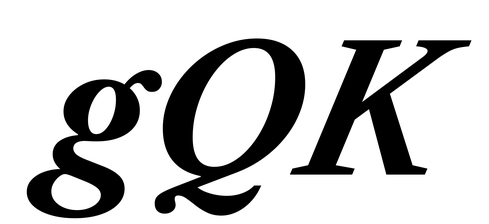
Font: LibreCaslonText-Italic_Bold_Italic